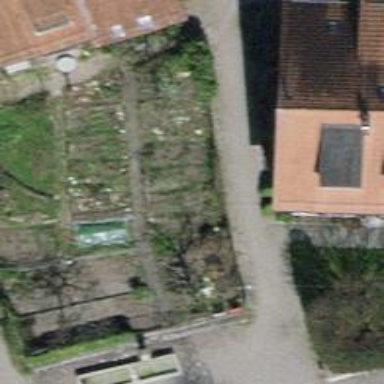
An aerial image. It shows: Garden area designated for leisure land.